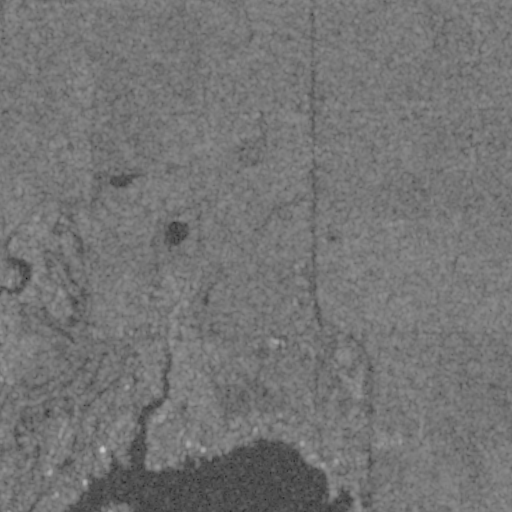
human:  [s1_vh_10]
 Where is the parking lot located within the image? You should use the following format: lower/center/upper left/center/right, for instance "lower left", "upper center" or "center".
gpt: The parking lot is located in the lower left of the image.
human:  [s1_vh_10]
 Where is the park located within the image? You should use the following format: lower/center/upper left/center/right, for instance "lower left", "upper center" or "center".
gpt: There is no park in the image.

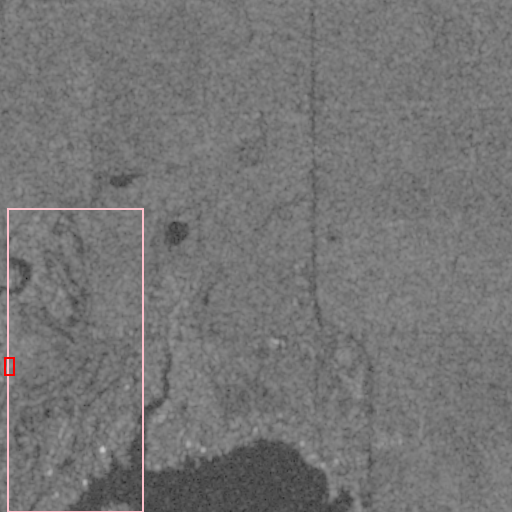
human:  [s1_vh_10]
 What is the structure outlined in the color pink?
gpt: The structure outlined in pink is a park.
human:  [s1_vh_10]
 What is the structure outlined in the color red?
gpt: The structure outlined in red is a building.
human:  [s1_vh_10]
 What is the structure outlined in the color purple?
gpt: There is no purple outline.